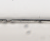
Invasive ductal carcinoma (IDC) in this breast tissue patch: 0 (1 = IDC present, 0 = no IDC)